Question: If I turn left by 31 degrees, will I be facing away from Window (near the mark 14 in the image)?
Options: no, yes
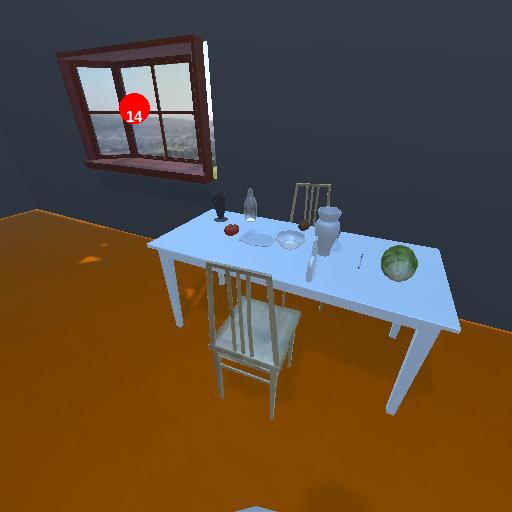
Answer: no